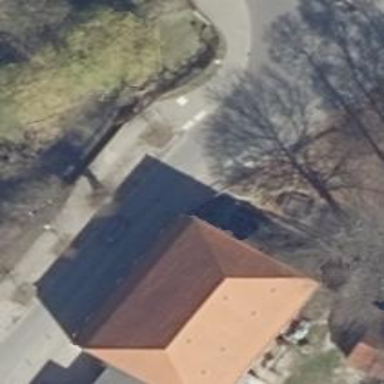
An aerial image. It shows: Sidewalk bridge over footway.